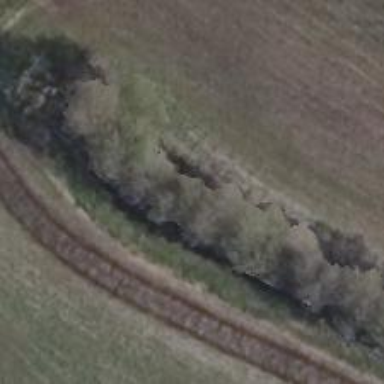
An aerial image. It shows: Row of trees in natural setting.